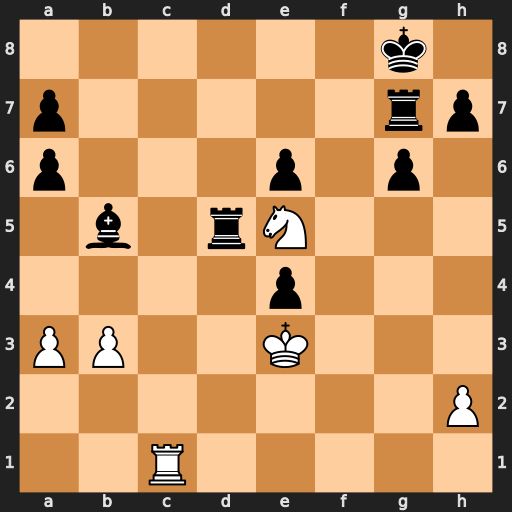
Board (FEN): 6k1/p5rp/p3p1p1/1b1rN3/4p3/PP2K3/7P/2R5
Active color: w
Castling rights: -
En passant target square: -
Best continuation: Rc8+ Rd8 Rxd8+ Be8 Rxe8#